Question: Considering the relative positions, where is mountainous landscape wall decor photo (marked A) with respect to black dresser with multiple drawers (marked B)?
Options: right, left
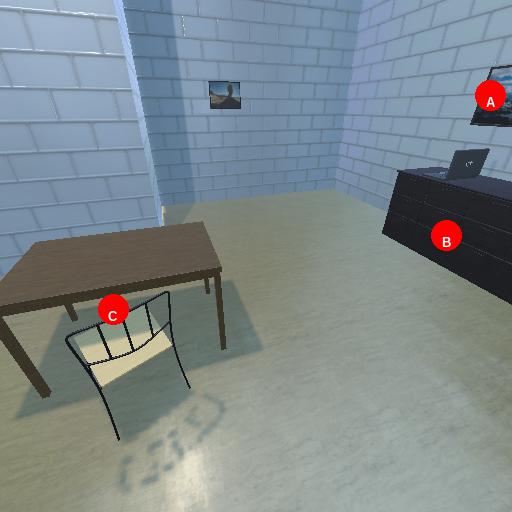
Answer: right